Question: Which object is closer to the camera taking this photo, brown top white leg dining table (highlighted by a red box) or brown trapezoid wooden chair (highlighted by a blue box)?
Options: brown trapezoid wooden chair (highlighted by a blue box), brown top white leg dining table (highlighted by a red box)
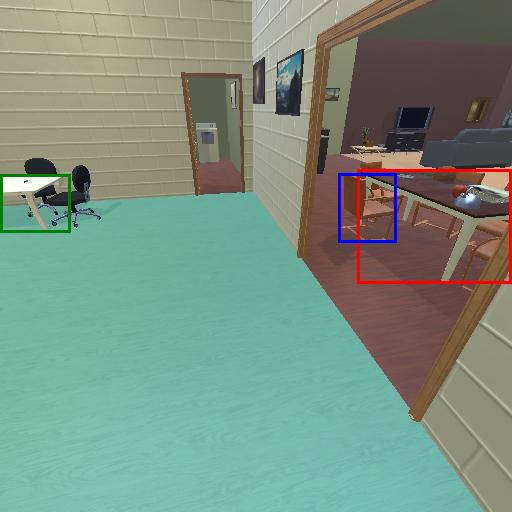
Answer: brown trapezoid wooden chair (highlighted by a blue box)